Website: home-depot
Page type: account-dashboard
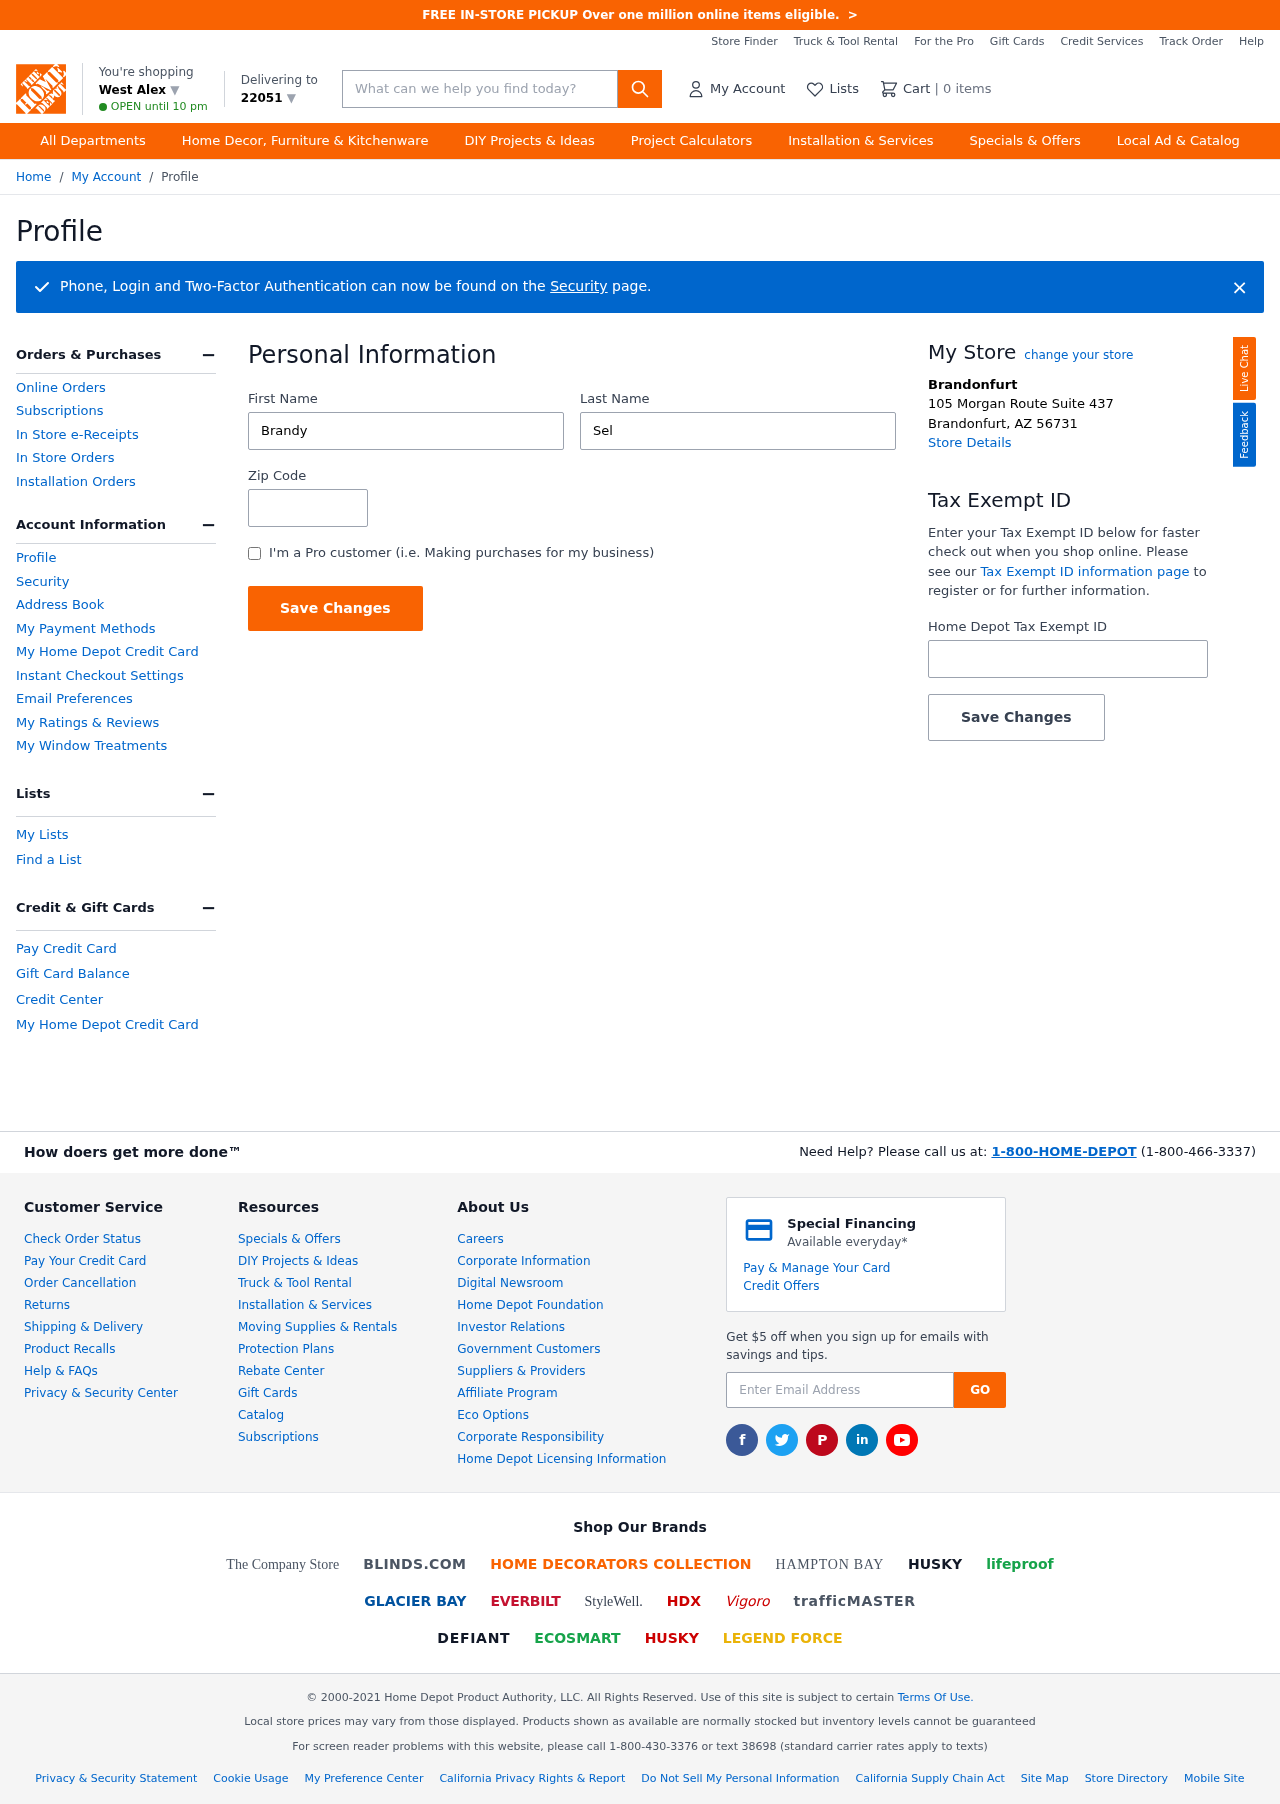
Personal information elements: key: PII_CITY
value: West Alex ▼
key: PII_FIRSTNAME
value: Brandy
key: PII_LASTNAME
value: Sellers
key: PII_LOCATION1_CITY
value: Brandonfurt
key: PII_LOCATION1_CITY_STATE_ZIP
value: Brandonfurt, AZ 56731
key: PII_LOCATION1_STREET
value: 105 Morgan Route Suite 437
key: PII_POSTCODE
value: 22051 ▼
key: PII_POSTCODE
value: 22051
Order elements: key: ORDER_NUM_ITEMS
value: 0
Search elements: key: HEADER_SEARCH
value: What can we help you find today?